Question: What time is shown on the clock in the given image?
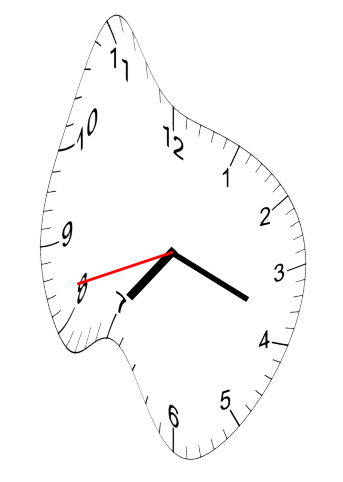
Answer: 07:18:42